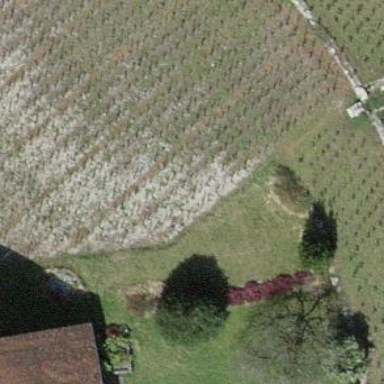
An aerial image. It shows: Vineyard with grape crops.